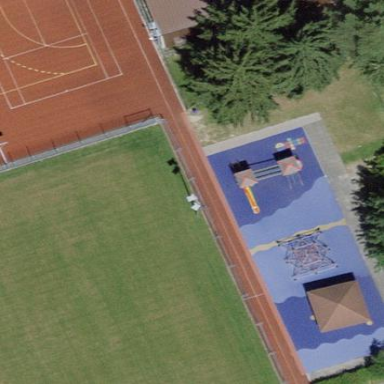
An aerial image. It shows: Playground area for leisure land.